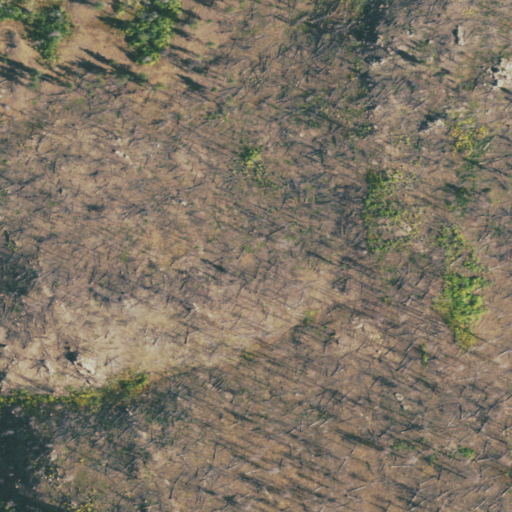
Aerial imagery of plain(s) in Colorado named Pendergrass Flats containing grassland, shrub, evergreen forest, and woody wetlands